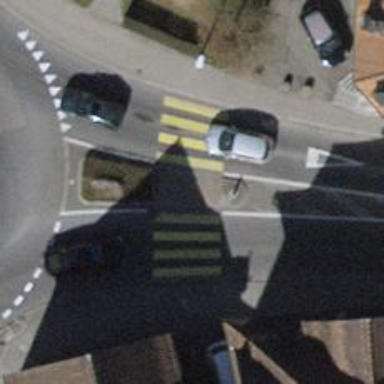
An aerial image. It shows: Marked crossing with pedestrian island.